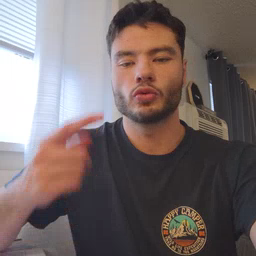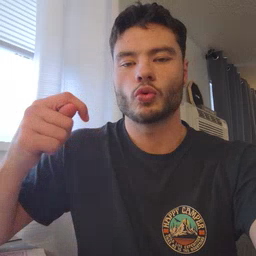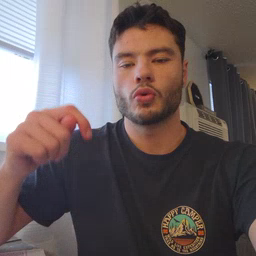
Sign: toy